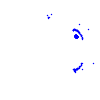
Particle: pion